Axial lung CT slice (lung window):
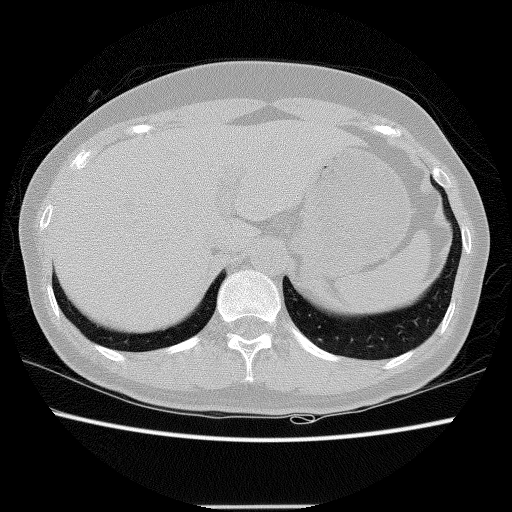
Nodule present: no